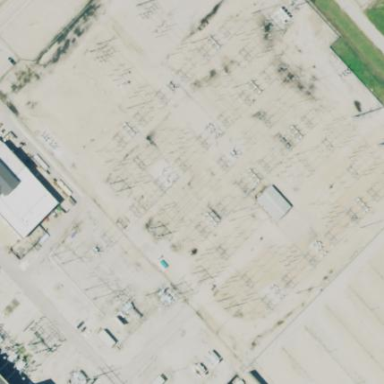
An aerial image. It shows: Fence surrounds transmission level power substation.